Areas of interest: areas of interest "Shopping Mall"
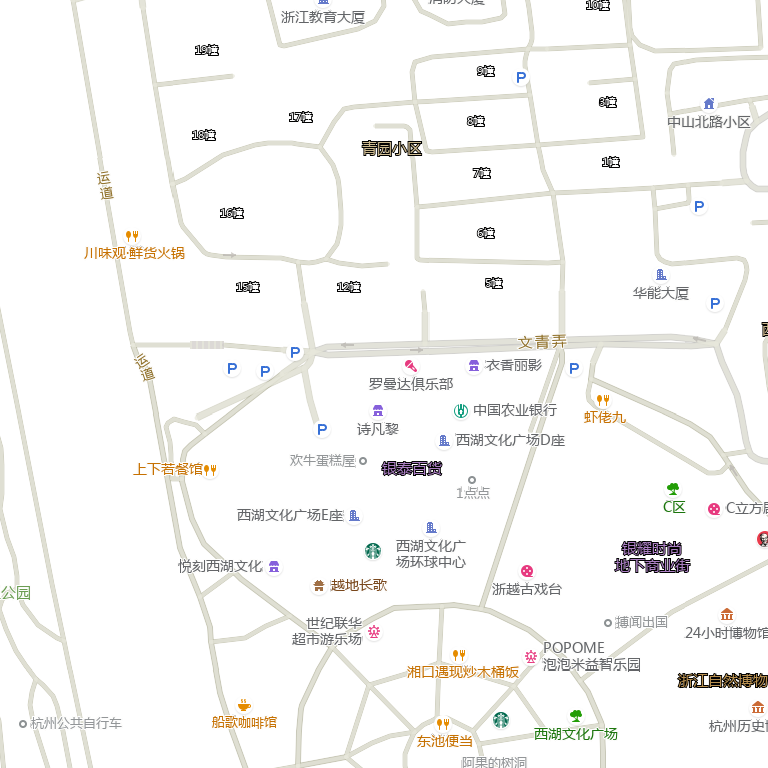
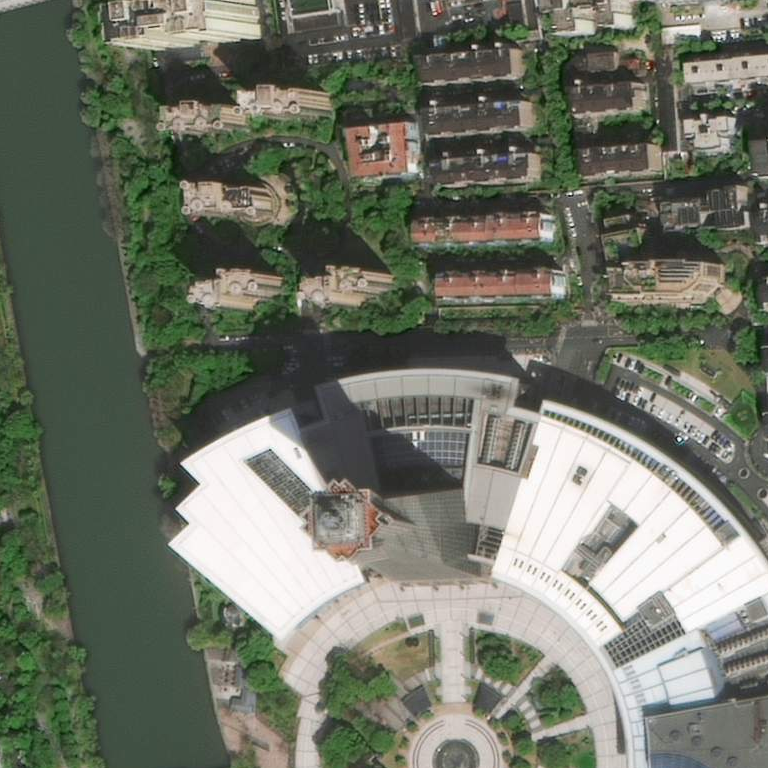